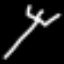
Label: fork